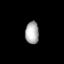
Tissue: skin
Cell type: Epithelial cells
Senescence score: 0.7026
Nuclear area (px): 297
Mean DAPI intensity: 172.387